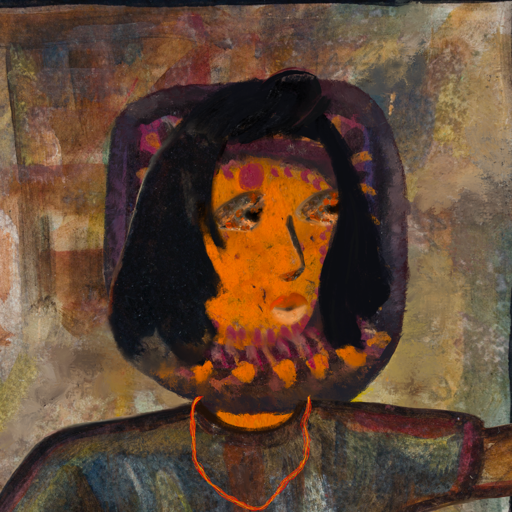
Background: Mosgoul, Head And Neck Side: Doll_w_Hair, Face Side: Gypsy_Queen, Bust: Mosgoul, Hair Side: Mosgoul, Head Accessory: Blank, Second Necklace: Gypsy_Mother_2, Necklace: Blank, Baby: Blank